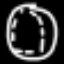
Label: clock